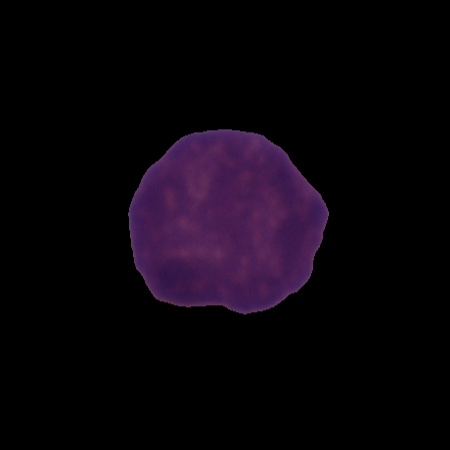
Label: healthy